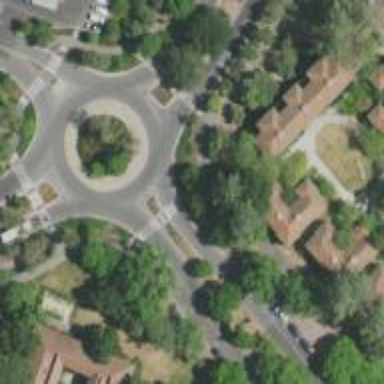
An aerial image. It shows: Tertiary road with asphalt surface leading to roundabout.